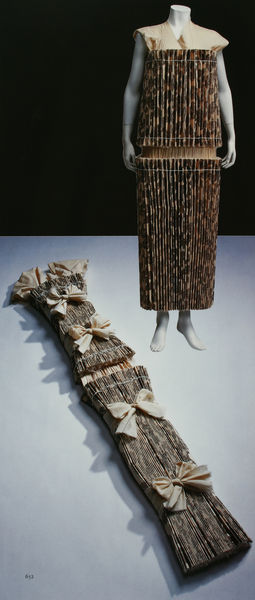
Titel: Kleid
Künstler: Rei Kawakubo
Standort: Kyoto (Japan)
Institution: Kyoto Costume Institute
Schlagwörter: baum, schatten, weiß, braun, frau, kleid, schwarz, mode, rock, schleife, arme, falten, rahmen, bild, hals, natur, schilf, strauch, figur, schleifen, füße, papier, liegen, modell, modern, büste, plastik, abendkleid, foto, fotografie, puppe, bast, photo, oberteil, bambus, plissee, rohr, schlauch, top, chiffon, miyake, abendkle3id, klelid